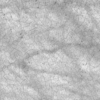
Label: not_dusty